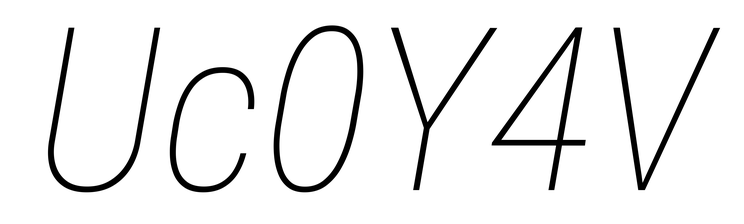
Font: Roboto-Italic_Condensed_Thin_Italic